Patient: sex M, age 60
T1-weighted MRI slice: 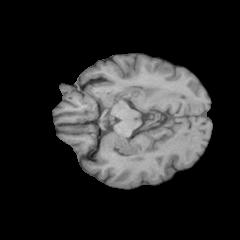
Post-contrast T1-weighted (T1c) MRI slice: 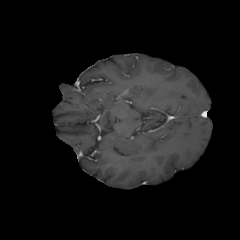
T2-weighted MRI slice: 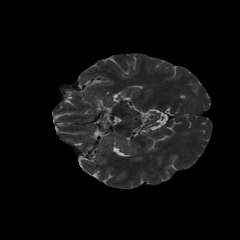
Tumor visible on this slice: no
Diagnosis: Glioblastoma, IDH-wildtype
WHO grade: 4